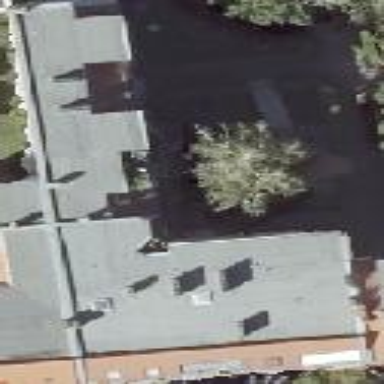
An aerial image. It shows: Building consisting of apartments with double saltbox roof shape.